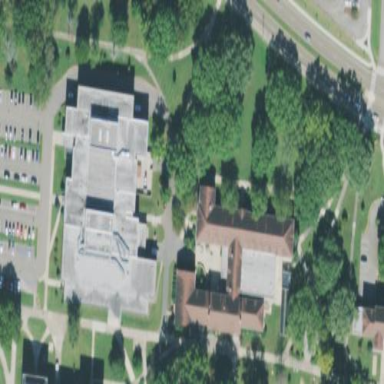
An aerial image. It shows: View of university building.